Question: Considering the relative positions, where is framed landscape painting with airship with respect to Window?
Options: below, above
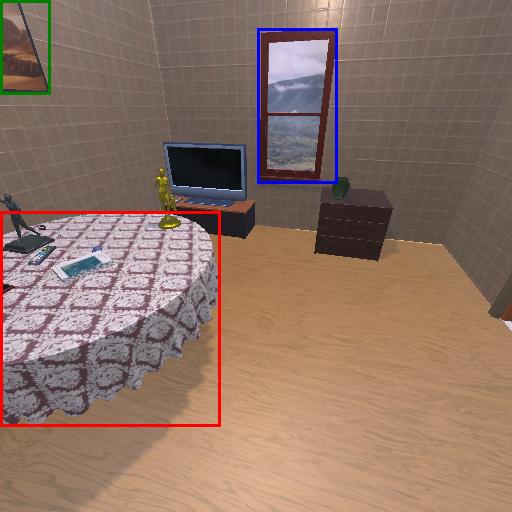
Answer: below